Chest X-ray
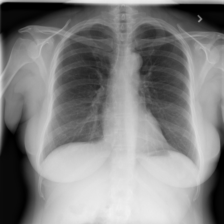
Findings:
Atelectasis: negative
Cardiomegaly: negative
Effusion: negative
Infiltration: negative
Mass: negative
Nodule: negative
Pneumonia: negative
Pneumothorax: negative
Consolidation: negative
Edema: negative
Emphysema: negative
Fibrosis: negative
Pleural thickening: negative
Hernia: negative